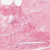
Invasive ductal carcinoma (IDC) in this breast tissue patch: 0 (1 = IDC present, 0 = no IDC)